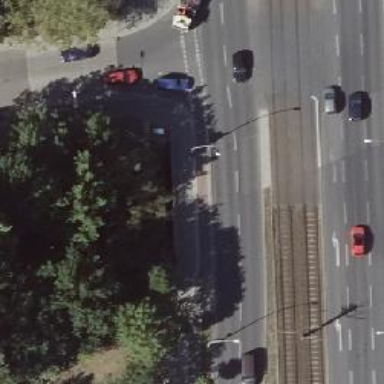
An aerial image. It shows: Secondary road with lane markings on asphalt bridge.